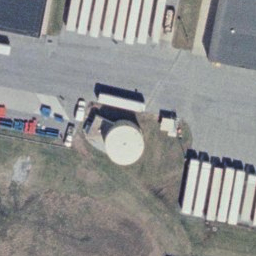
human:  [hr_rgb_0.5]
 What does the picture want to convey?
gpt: storage tanks